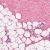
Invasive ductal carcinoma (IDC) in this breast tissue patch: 0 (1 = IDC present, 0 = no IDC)